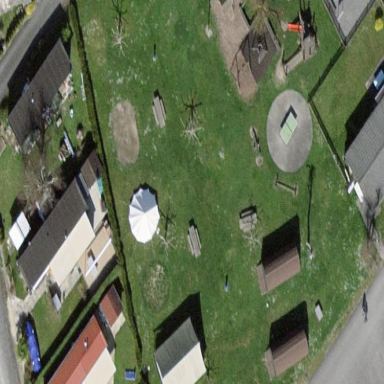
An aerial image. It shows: Camp pitch for tents in tourism area.